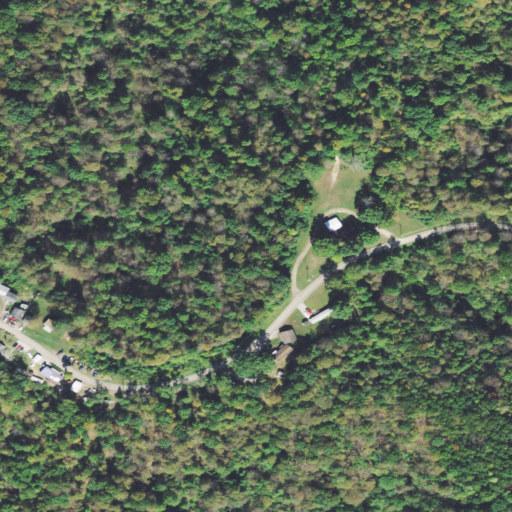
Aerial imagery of ridge(s) in Ohio named Kriner Ridge containing deciduous forest, open development, low intensity development, and medium intensity development